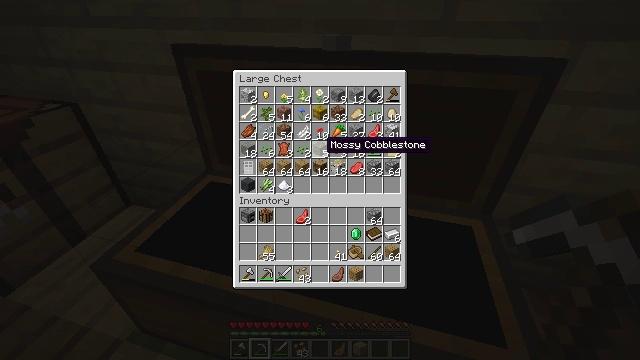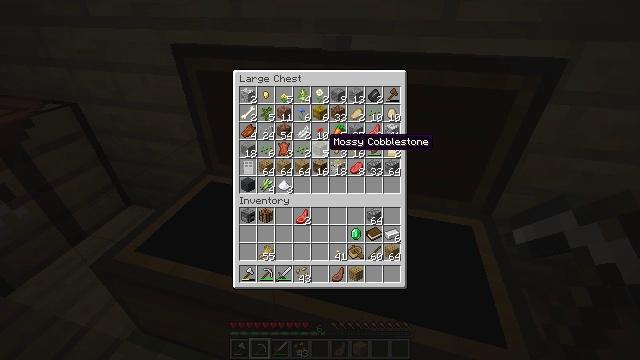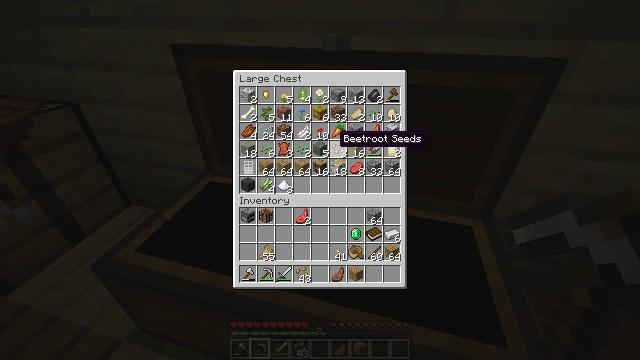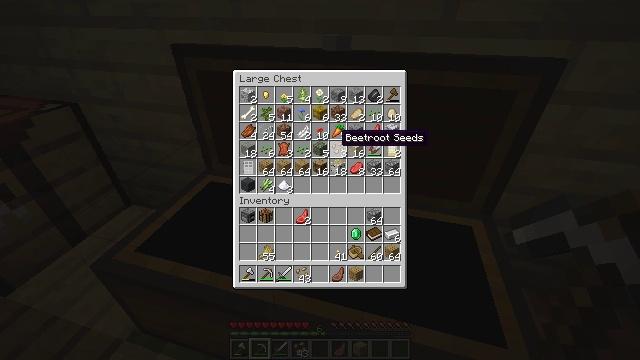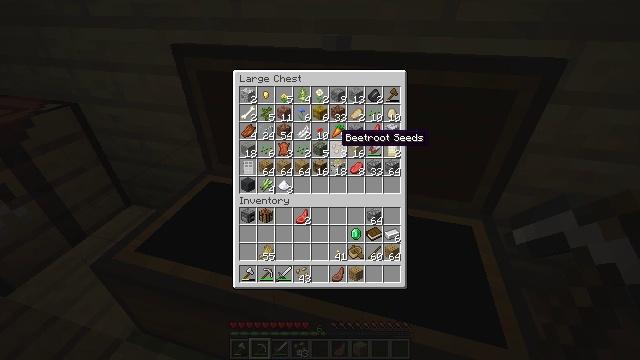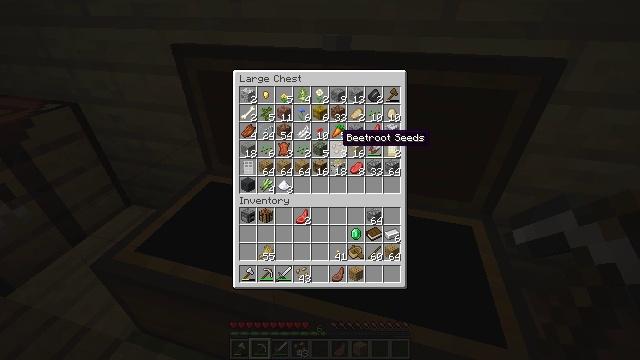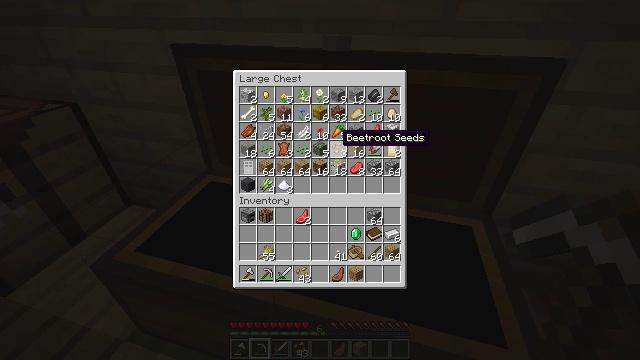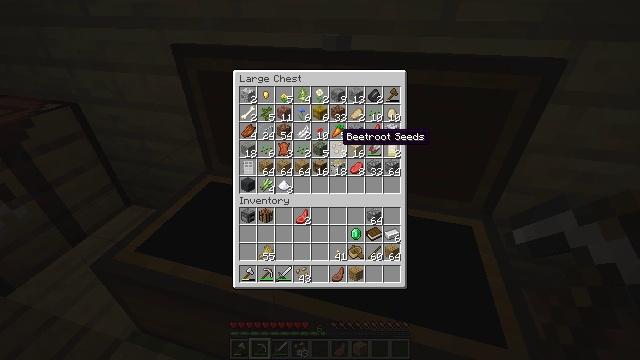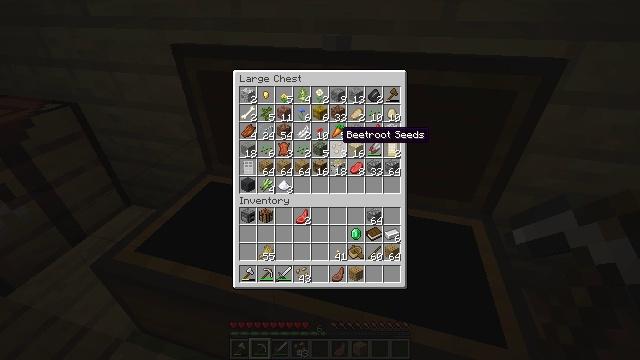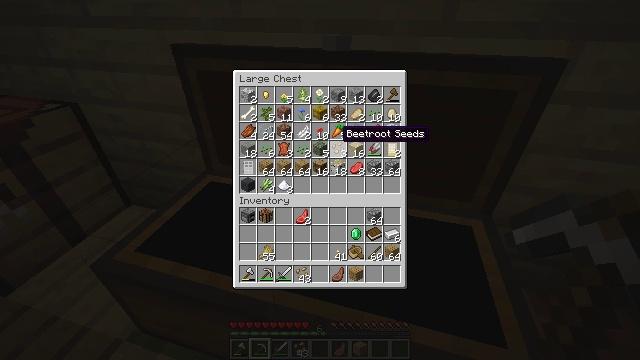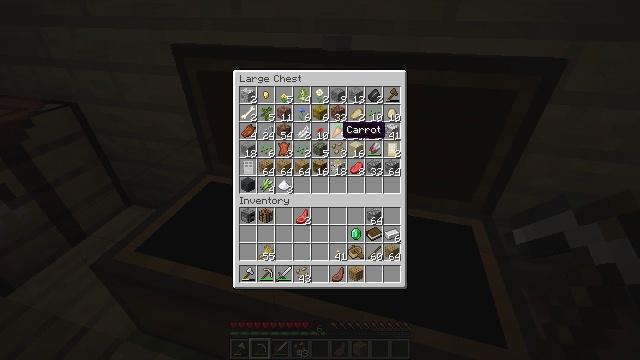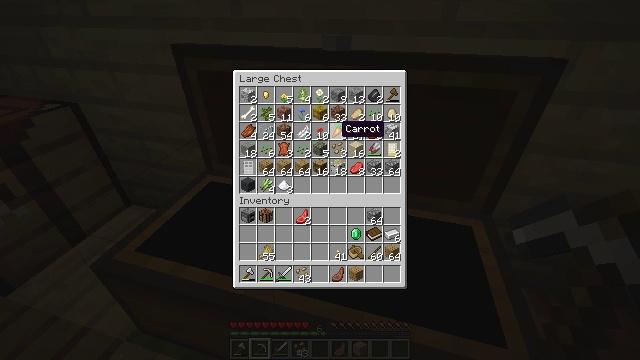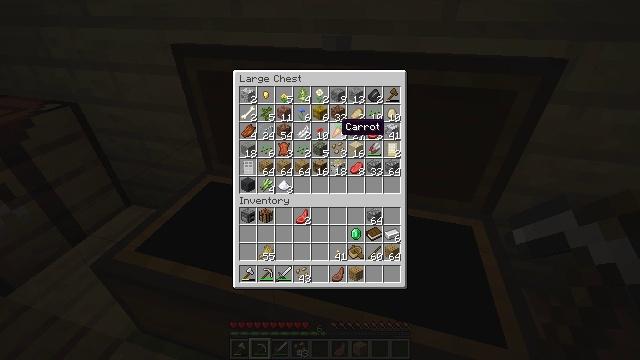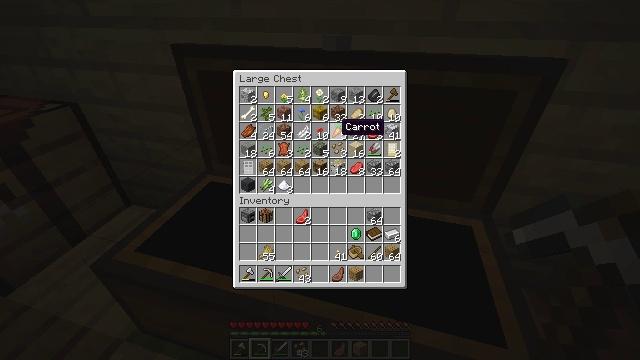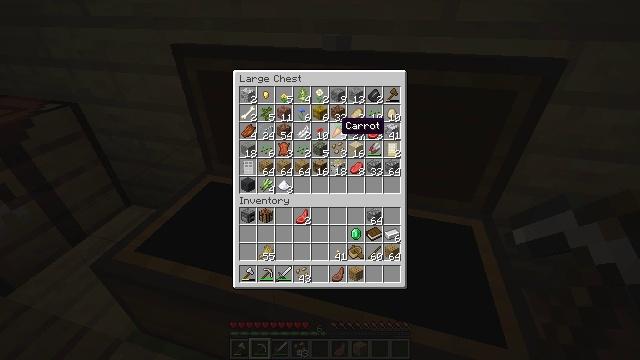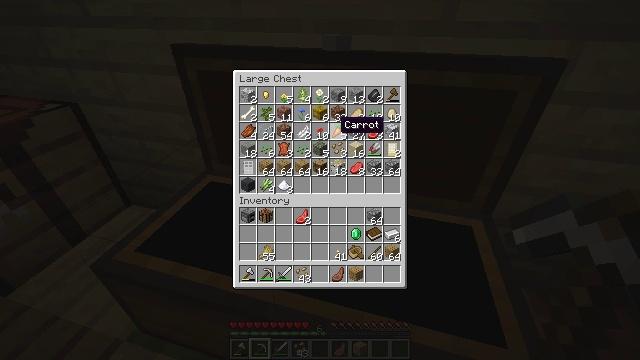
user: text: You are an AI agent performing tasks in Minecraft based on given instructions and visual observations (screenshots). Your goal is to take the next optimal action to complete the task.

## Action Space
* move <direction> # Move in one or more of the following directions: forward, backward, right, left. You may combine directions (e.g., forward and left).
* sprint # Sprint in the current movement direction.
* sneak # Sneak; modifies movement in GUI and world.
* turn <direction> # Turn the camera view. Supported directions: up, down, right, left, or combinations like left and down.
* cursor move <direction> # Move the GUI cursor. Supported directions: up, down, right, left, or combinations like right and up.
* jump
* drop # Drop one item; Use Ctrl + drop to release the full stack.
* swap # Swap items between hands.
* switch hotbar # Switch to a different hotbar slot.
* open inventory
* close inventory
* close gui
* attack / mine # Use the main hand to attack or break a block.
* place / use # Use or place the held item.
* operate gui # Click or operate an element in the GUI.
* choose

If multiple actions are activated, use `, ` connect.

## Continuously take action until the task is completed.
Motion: motion action
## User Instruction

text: Remove a cooked porkchop from the inventory.
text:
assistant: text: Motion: no_op
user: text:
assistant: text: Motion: cursor move right
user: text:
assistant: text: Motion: no_op
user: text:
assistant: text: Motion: no_op
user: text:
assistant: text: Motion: no_op
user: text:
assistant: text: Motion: no_op
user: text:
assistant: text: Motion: no_op
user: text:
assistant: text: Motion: no_op
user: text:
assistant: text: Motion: no_op
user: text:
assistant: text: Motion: no_op
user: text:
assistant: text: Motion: no_op
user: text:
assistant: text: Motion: no_op
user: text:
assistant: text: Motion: no_op
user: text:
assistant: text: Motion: no_op
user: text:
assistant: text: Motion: no_op
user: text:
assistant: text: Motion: no_op
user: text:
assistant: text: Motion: no_op
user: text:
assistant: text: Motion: no_op
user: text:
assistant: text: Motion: no_op
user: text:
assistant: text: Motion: no_op
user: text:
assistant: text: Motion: no_op
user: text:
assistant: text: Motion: no_op
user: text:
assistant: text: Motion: no_op
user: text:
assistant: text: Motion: no_op
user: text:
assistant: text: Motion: no_op
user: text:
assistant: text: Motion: no_op
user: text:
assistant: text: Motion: no_op
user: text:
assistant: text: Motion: no_op
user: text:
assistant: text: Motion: no_op
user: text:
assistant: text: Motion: no_op